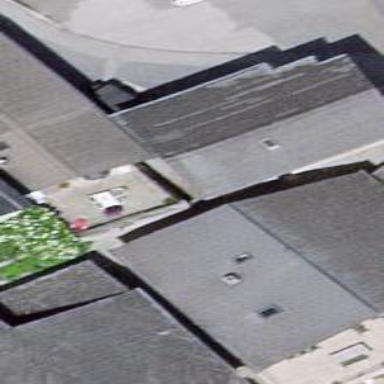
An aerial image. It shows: Simple and straightforward house.